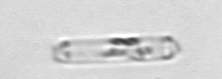
Label: Cerataulina_pelagica